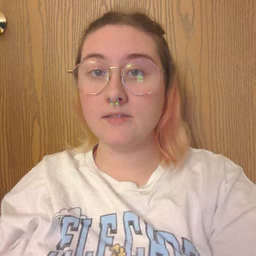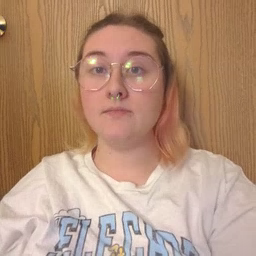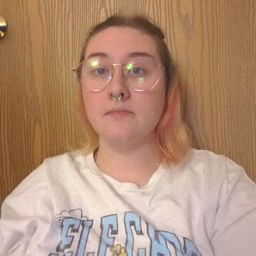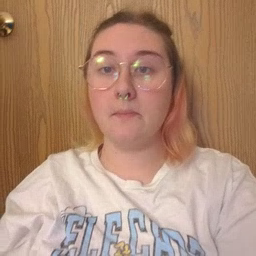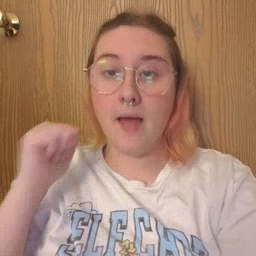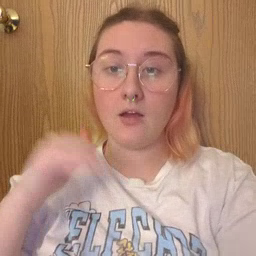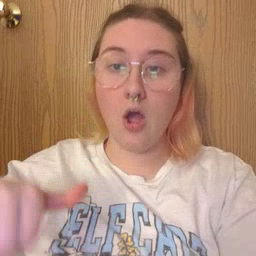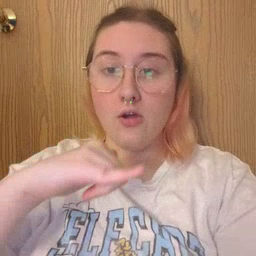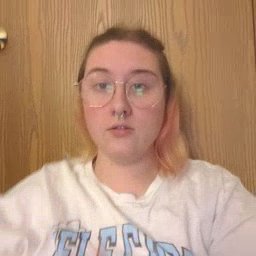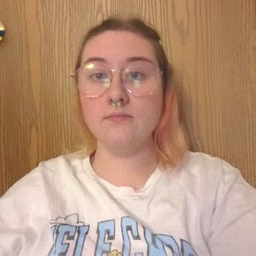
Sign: backyard